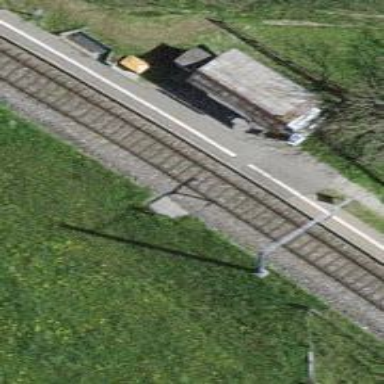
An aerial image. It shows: Railway halt.